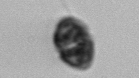
Label: Dinophyceae